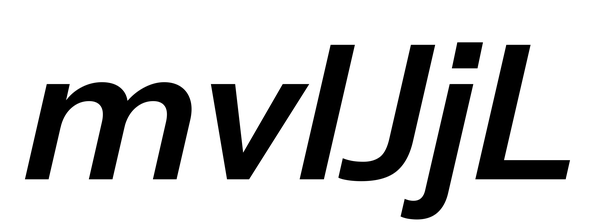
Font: InstrumentSans-Italic_SemiBold_Italic